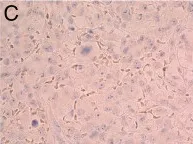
Histological examination of the tumor. , but negative for anaplastic lymphoma kinase.
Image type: pathology (immunostaining)